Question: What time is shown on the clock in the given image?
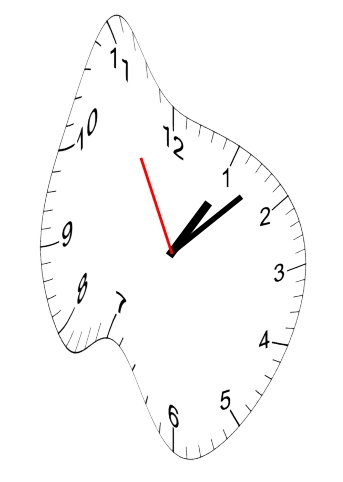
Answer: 01:07:55